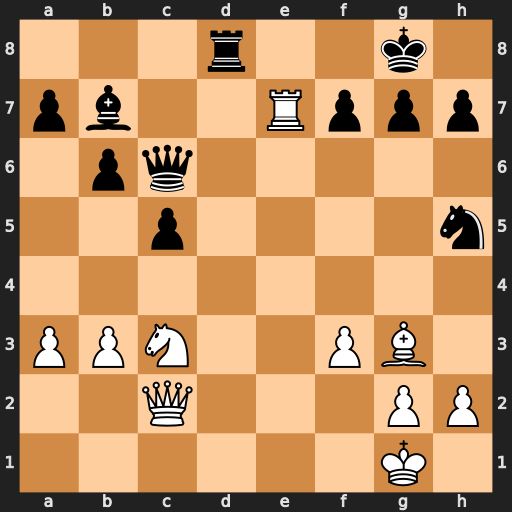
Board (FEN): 3r2k1/pb2Rppp/1pq5/2p4n/8/PPN2PB1/2Q3PP/6K1
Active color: w
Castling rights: -
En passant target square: -
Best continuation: Rc7 Qh6 Rxb7 Nxg3 hxg3